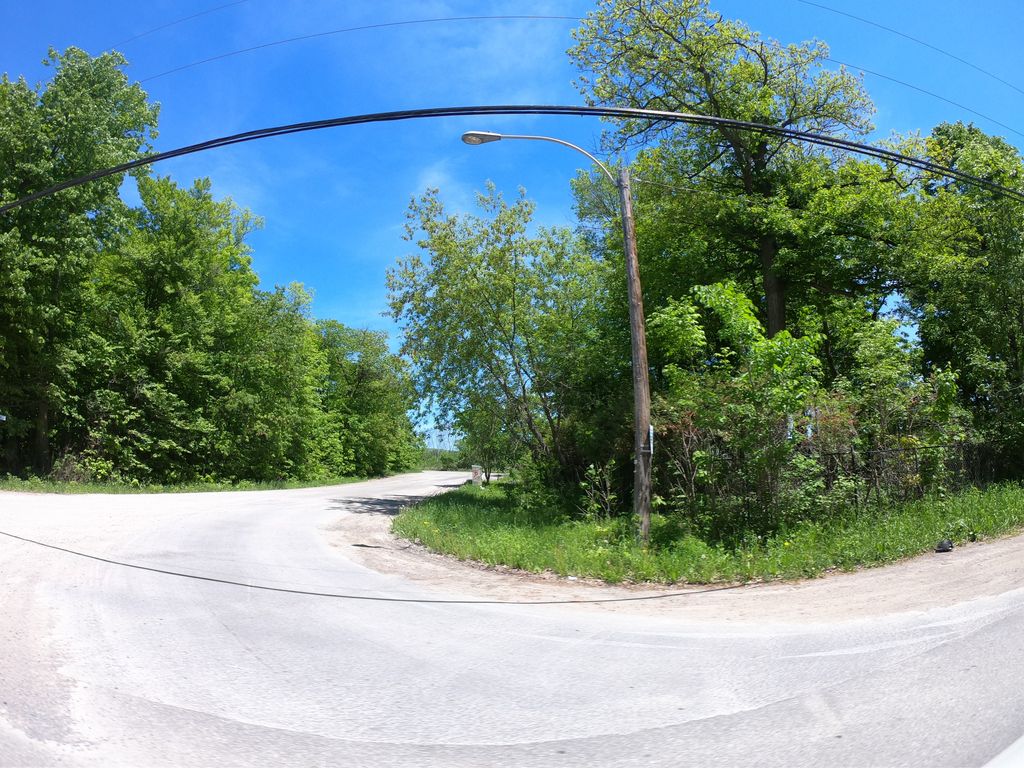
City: ottawa-gatineau